Question: In my windows application, i have to translate some word from 'English' to 'Hindi' language.I have using GoogleTranslation.cs for accessing and getting translated content from google. This is a small code snippts.
'''
// Initialize the translator
using RavSoft.GoogleTranslator;
Translator t = new GoogleTranslator();
t.SourceLanguage = "English";
t.TargetLanguage = "Hindi";
t.SourceText = "bus";
// Translate the text
t.Translate();
Console.WriteLine (t.Translation);
'''
It retrieving the translated word successfully.But i also want to .for example if you want to translate a word to Hindi languages then google translated like .Also, if you want to know alternative translated words then we have to click the translated word.Now,It's showing list of suggested translated words in a popup.So, I want to retrieve this list of words also.Kindly refer my attached picture for better understanding.

Is this possible to retrieve all those alternative translated words? Guide me to get out of this problem...
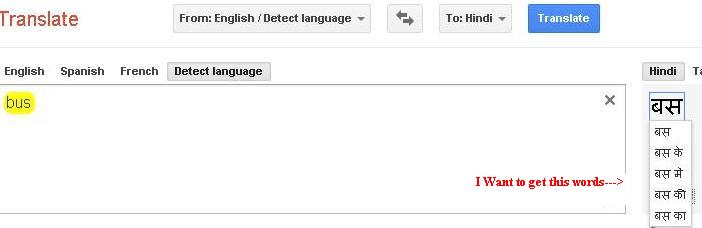
Answer: Assuming that 'GoogleTranslator.cs' is some kind of wrapper around google api... you are out of luck. According to <URL> this functionality is not availible via google translate api calls.